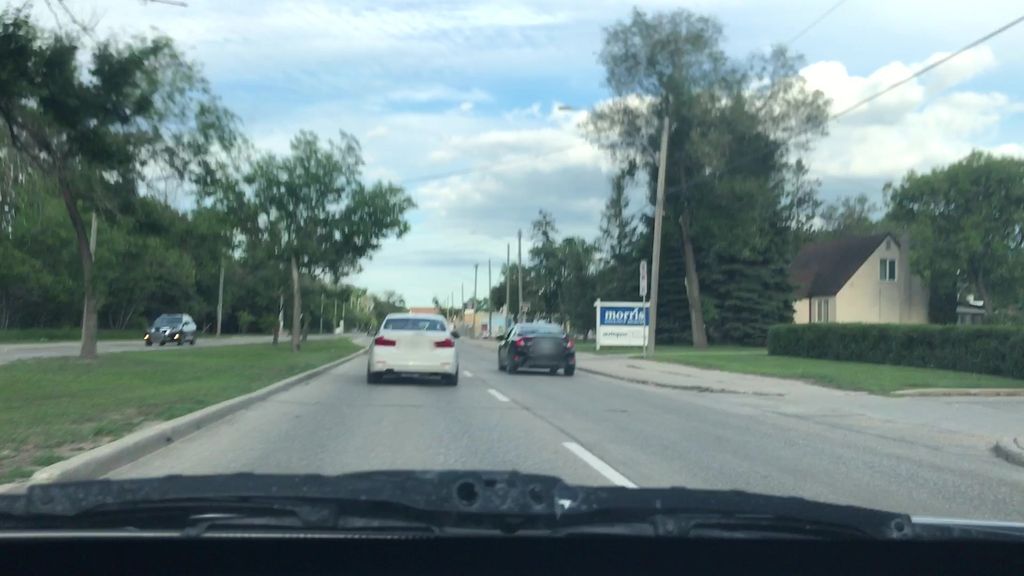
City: winnipeg